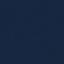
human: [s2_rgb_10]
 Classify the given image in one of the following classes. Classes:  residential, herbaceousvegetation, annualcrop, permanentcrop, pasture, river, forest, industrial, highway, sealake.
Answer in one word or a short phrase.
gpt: SeaLake